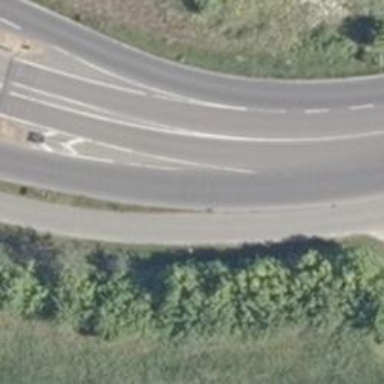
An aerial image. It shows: Trunk link highway.